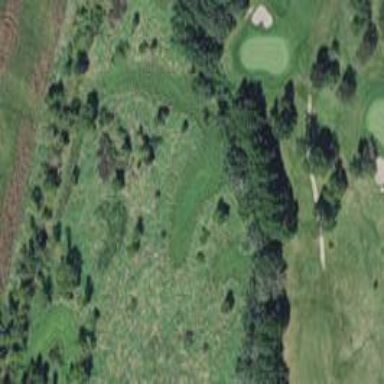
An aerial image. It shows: Natural pond serving as water hazard on golf course.